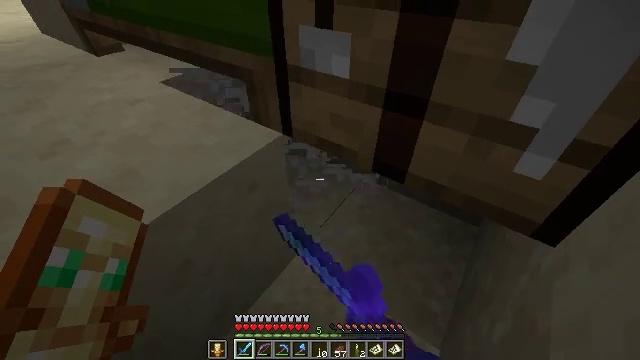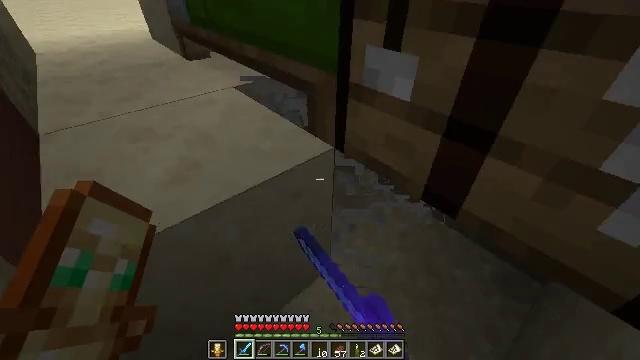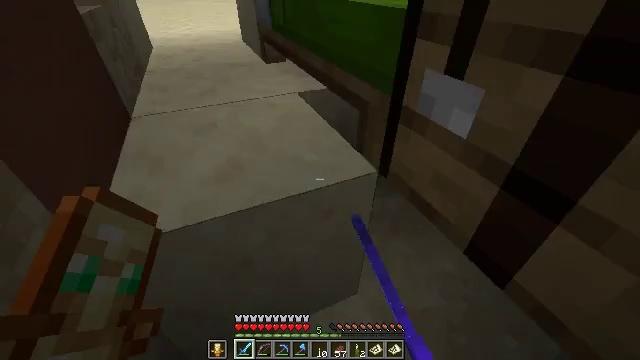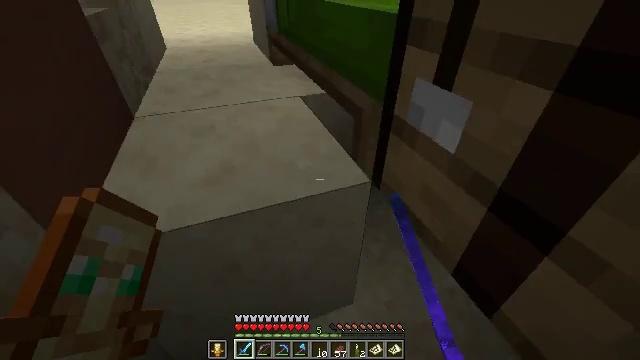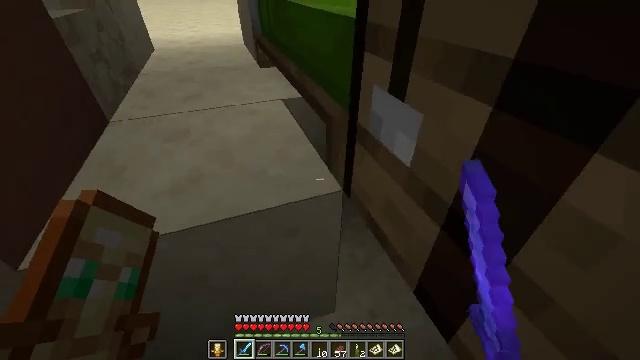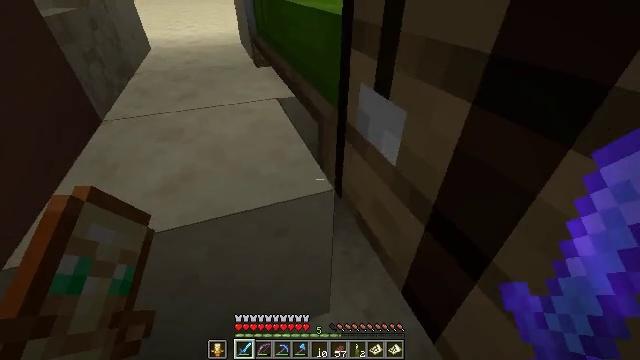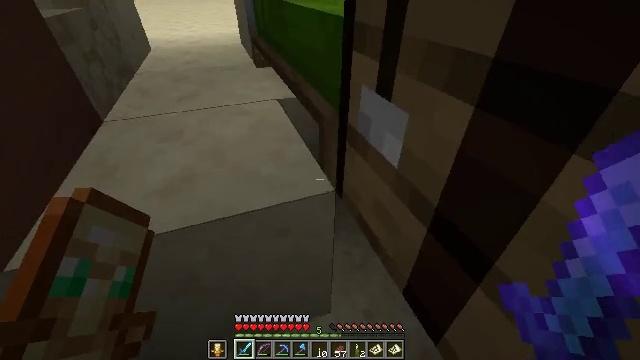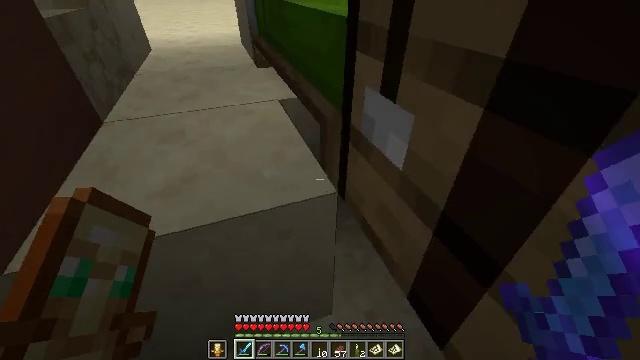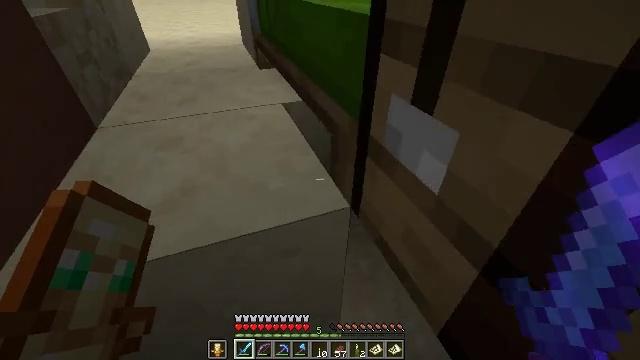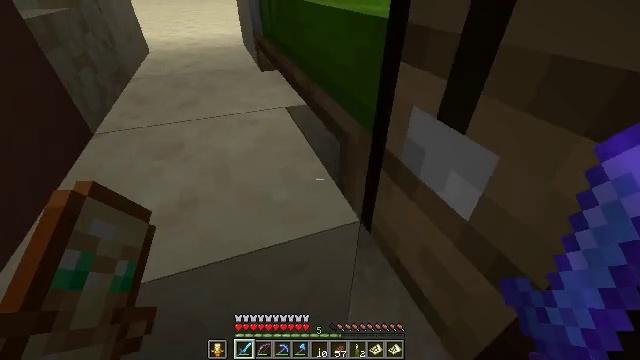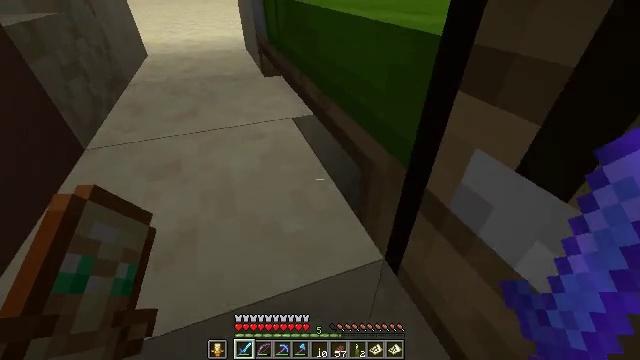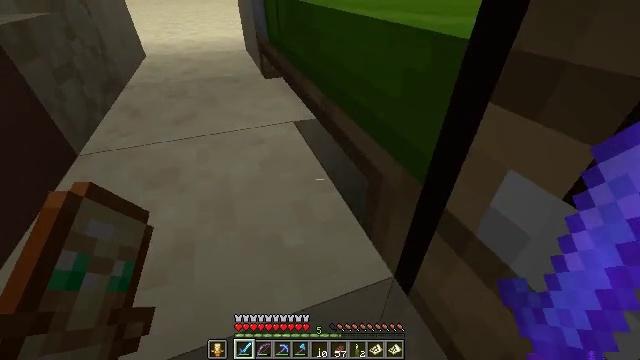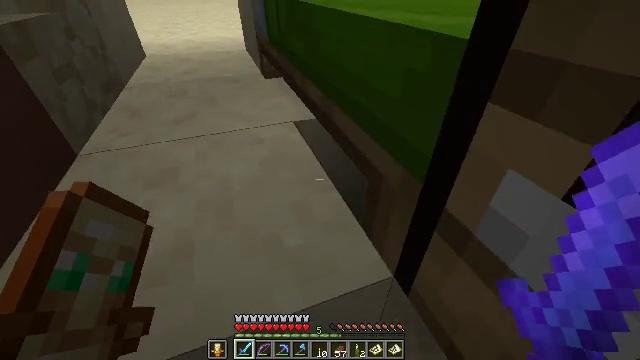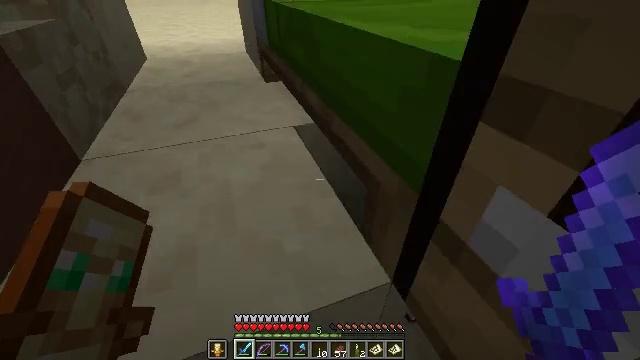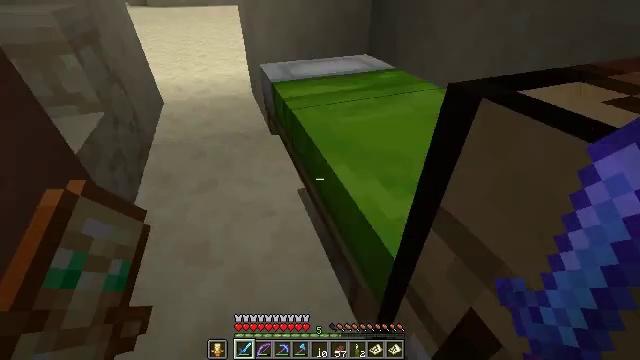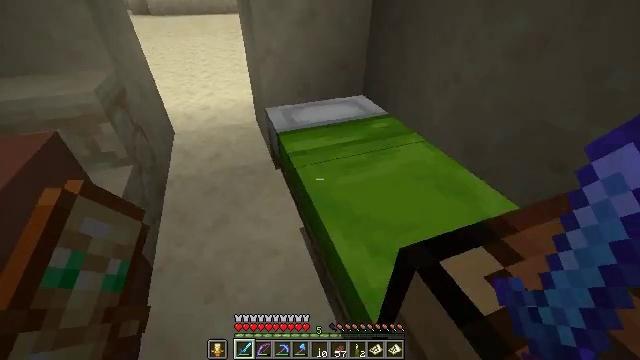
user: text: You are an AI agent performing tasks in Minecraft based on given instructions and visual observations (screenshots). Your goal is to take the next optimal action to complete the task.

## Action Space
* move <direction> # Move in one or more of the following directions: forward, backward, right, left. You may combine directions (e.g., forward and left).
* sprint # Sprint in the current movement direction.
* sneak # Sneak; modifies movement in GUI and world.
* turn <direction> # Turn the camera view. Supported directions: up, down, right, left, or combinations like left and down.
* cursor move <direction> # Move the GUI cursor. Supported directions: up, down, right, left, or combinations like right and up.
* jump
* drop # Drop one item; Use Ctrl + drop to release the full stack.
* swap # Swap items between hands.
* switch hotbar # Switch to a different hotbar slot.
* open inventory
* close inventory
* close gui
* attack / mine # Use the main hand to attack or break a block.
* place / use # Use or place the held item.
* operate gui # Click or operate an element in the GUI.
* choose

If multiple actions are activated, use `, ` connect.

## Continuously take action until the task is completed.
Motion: motion action
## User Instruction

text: Break the hay block to collect it.
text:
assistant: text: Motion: move right, turn left and up
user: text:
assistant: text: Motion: move right, turn left and up
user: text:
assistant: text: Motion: move right, turn left
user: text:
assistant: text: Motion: no_op
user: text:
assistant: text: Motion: move right
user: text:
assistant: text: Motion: move right
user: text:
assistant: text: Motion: move forward and move right
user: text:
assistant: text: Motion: move forward
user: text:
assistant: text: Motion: move forward
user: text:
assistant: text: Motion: move forward
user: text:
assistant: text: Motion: move forward
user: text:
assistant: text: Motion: move forward
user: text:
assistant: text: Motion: move forward, jump
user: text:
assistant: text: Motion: move forward, jump
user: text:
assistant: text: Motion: move forward, jump
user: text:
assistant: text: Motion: move forward
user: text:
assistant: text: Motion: move forward
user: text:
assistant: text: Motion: move forward
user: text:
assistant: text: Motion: move forward, turn left and up
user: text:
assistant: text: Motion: move forward, turn left and up
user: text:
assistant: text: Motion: move forward, turn left and up
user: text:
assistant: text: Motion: move forward, turn left and up
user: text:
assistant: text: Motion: move forward, sprint, turn left and up
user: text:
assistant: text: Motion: move forward, sprint, turn right and up
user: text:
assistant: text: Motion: move forward, sprint, turn right and up
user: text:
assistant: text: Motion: move forward, turn right and up
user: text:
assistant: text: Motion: move forward
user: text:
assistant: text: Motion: move forward
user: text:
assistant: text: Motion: move forward
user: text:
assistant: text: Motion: move forward